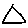
Label: triangle